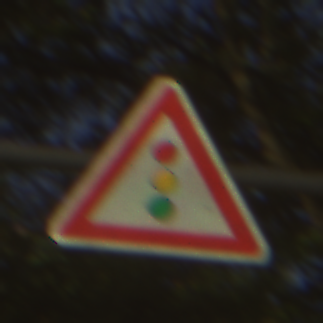
Verkehrszeichen: Lichtzeichenanlage
Umgebung: Outdoor, Nature
Tageszeit: SunriseSunset
Wetter: PartlyCloudy
Licht: Natural
Jahreszeit: NotSpecified
Kontrast: HighContrast